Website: macys
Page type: billing-address
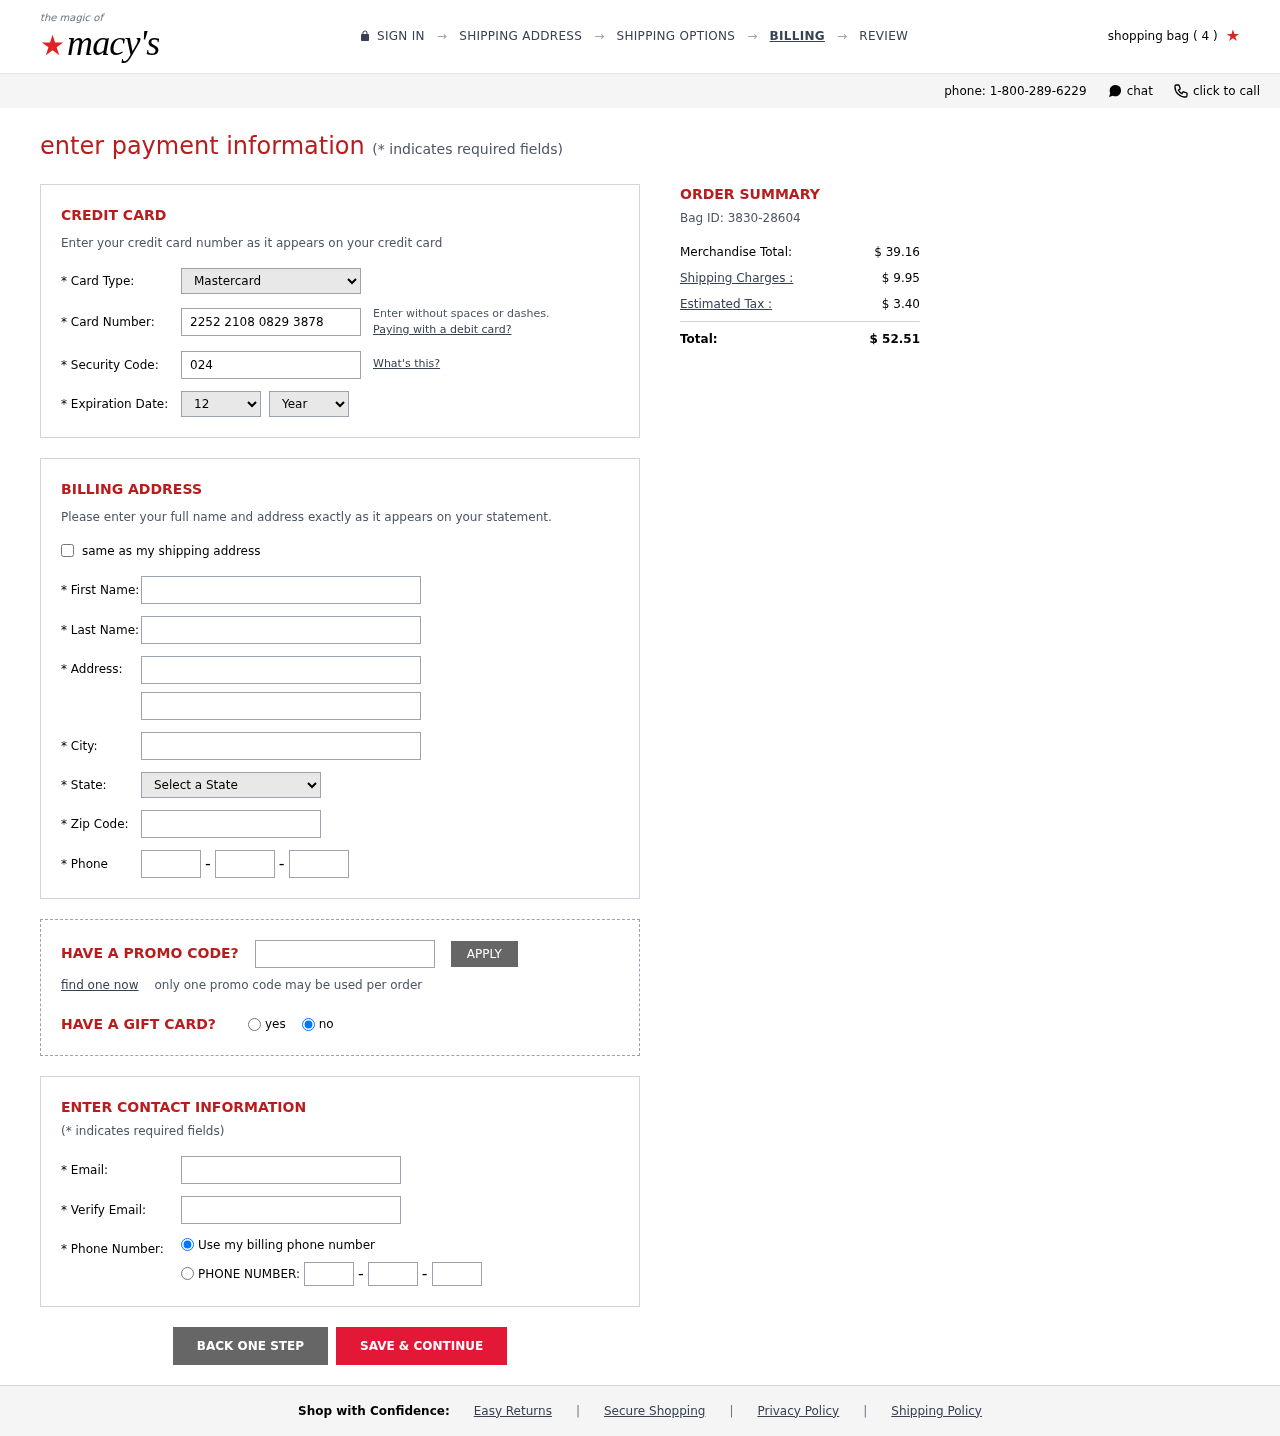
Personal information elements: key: PII_CARD_CVV
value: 024
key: PII_CARD_EXPIRY_MONTH
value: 12
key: PII_CARD_EXPIRY_YEAR
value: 30
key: PII_CARD_NUMBER
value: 2252 2108 0829 3878
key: PII_CARD_TYPE
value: Mastercard
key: PII_CITY
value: West Connie
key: PII_EMAIL
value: jhoward@hotmail.com
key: PII_FIRSTNAME
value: Jonathan
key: PII_LASTNAME
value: Howard
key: PII_PHONE_AREA
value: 474
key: PII_PHONE_PREFIX
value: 265
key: PII_PHONE_SUFFIX
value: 0324
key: PII_POSTCODE
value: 73384
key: PII_STATE_ABBR
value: NH
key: PII_STREET
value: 164 Davis Centers Suite 125
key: PII_STREET2
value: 130 Marcus Trace
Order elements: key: ORDER_NUM_ITEMS
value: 4
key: ORDER_ID
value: Bag ID: 3830-28604
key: ORDER_SUBTOTAL
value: $ 39.16
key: ORDER_SHIPPING_COST
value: $ 9.95
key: ORDER_TAX
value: $ 3.40
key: ORDER_TOTAL
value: $ 52.51